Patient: sex M, age 57
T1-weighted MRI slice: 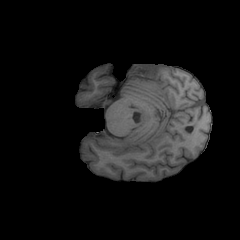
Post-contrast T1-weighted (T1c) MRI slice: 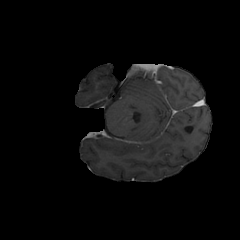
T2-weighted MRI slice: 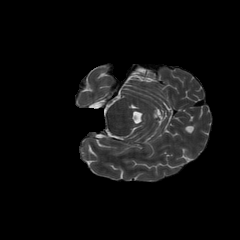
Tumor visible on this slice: no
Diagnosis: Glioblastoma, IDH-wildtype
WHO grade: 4